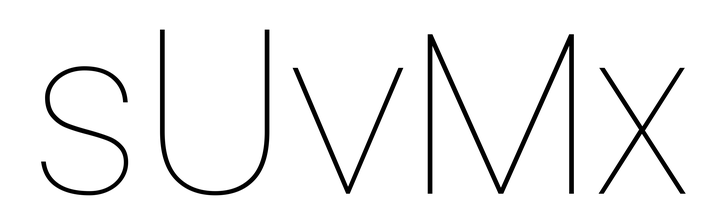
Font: Poppins-Thin